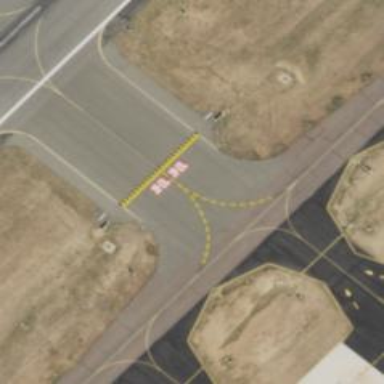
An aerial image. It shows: Image of taxiway at airport.